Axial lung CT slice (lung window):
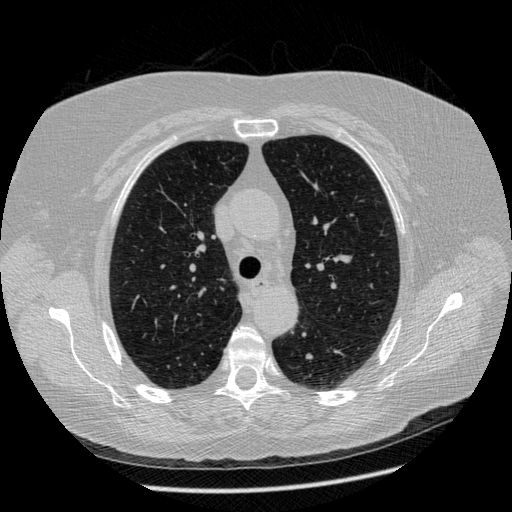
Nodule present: no